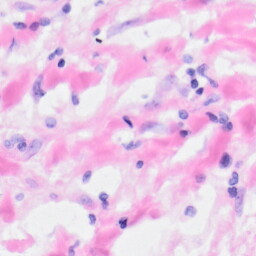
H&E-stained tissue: Kidney